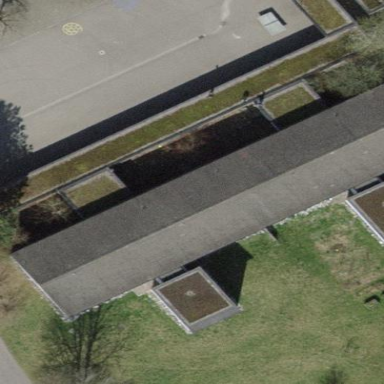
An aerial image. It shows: School building.